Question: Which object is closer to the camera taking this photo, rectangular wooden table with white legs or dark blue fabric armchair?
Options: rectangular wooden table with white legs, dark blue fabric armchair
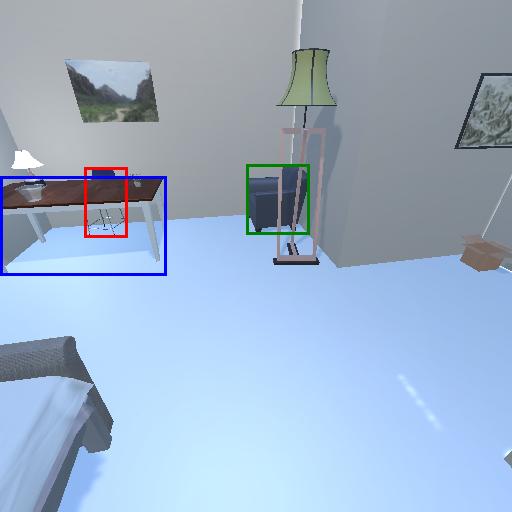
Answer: rectangular wooden table with white legs